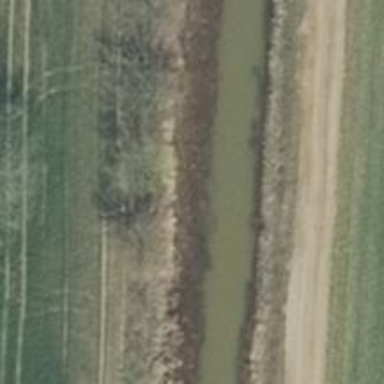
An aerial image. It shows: Row of trees in natural setting.